Field crop: maize
Growth stage: 2
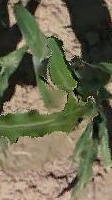
Species: maize